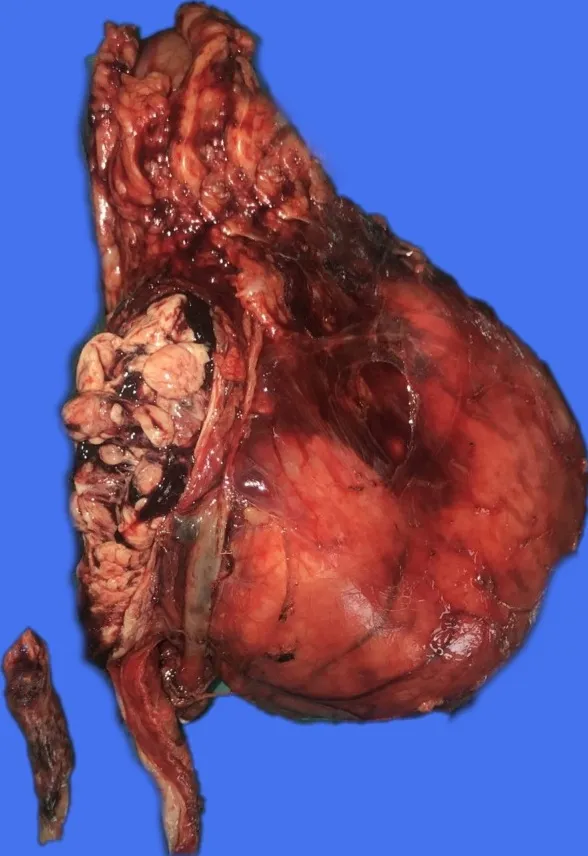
Extensive tumor involvement of the pelvicalyceal system with a tumor thrombus, seen here from within the opened ureter.
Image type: medical_photograph (other_medical_photograph)